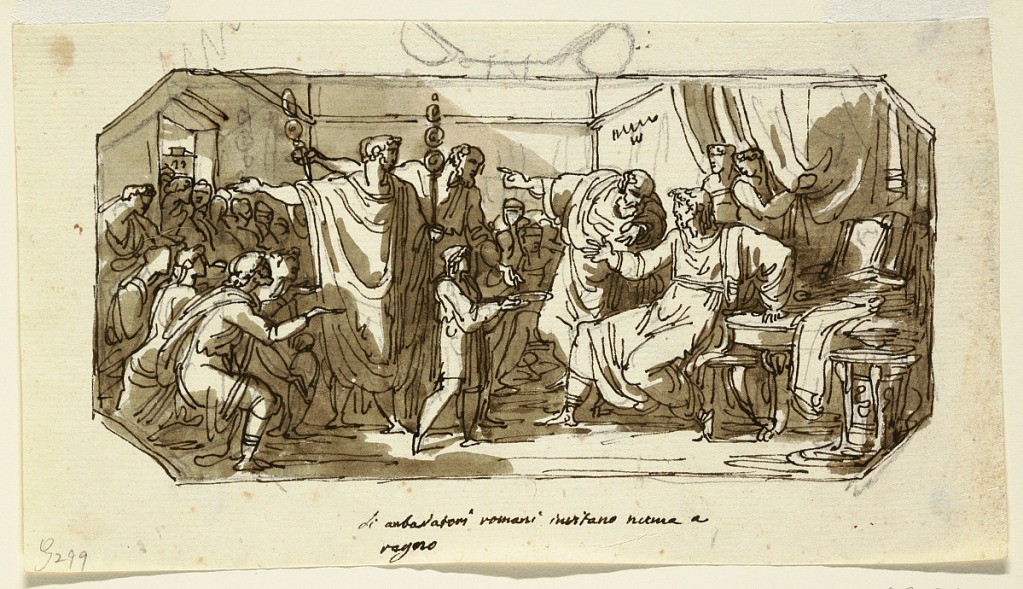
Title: Ceiling Design: Roman Ambassador Ask the Sabine Numa Pompilius to Reign over Rome, Sala di Numa Pompilio, Palazzo Milzetti, Faenza
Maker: Felice Giani, Italian, 1758–1823
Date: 1802–05
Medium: Pen and brown ink, brown wash, over black chalk on white laid paper
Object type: Drawing
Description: Three ambassadors urge Numa, seated in his room, to go with them. Boy carries diadem toward Numa; Romans kneel at left with crowd filling room. In black chalk, upper center, part of underdrawing of unclear subject matter.